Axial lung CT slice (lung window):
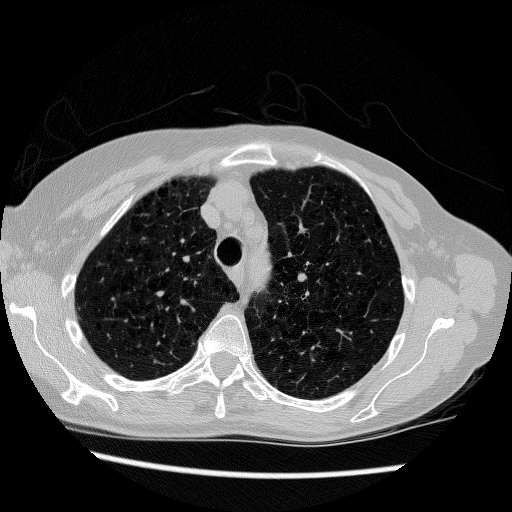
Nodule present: no